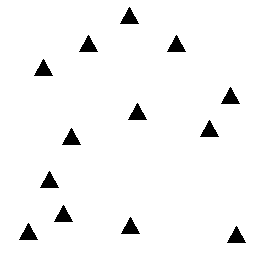
Squares: 0
Triangles: 13
Stars: 0
Total shapes: 13